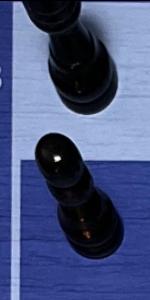
Label: Pawn_Black